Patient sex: M
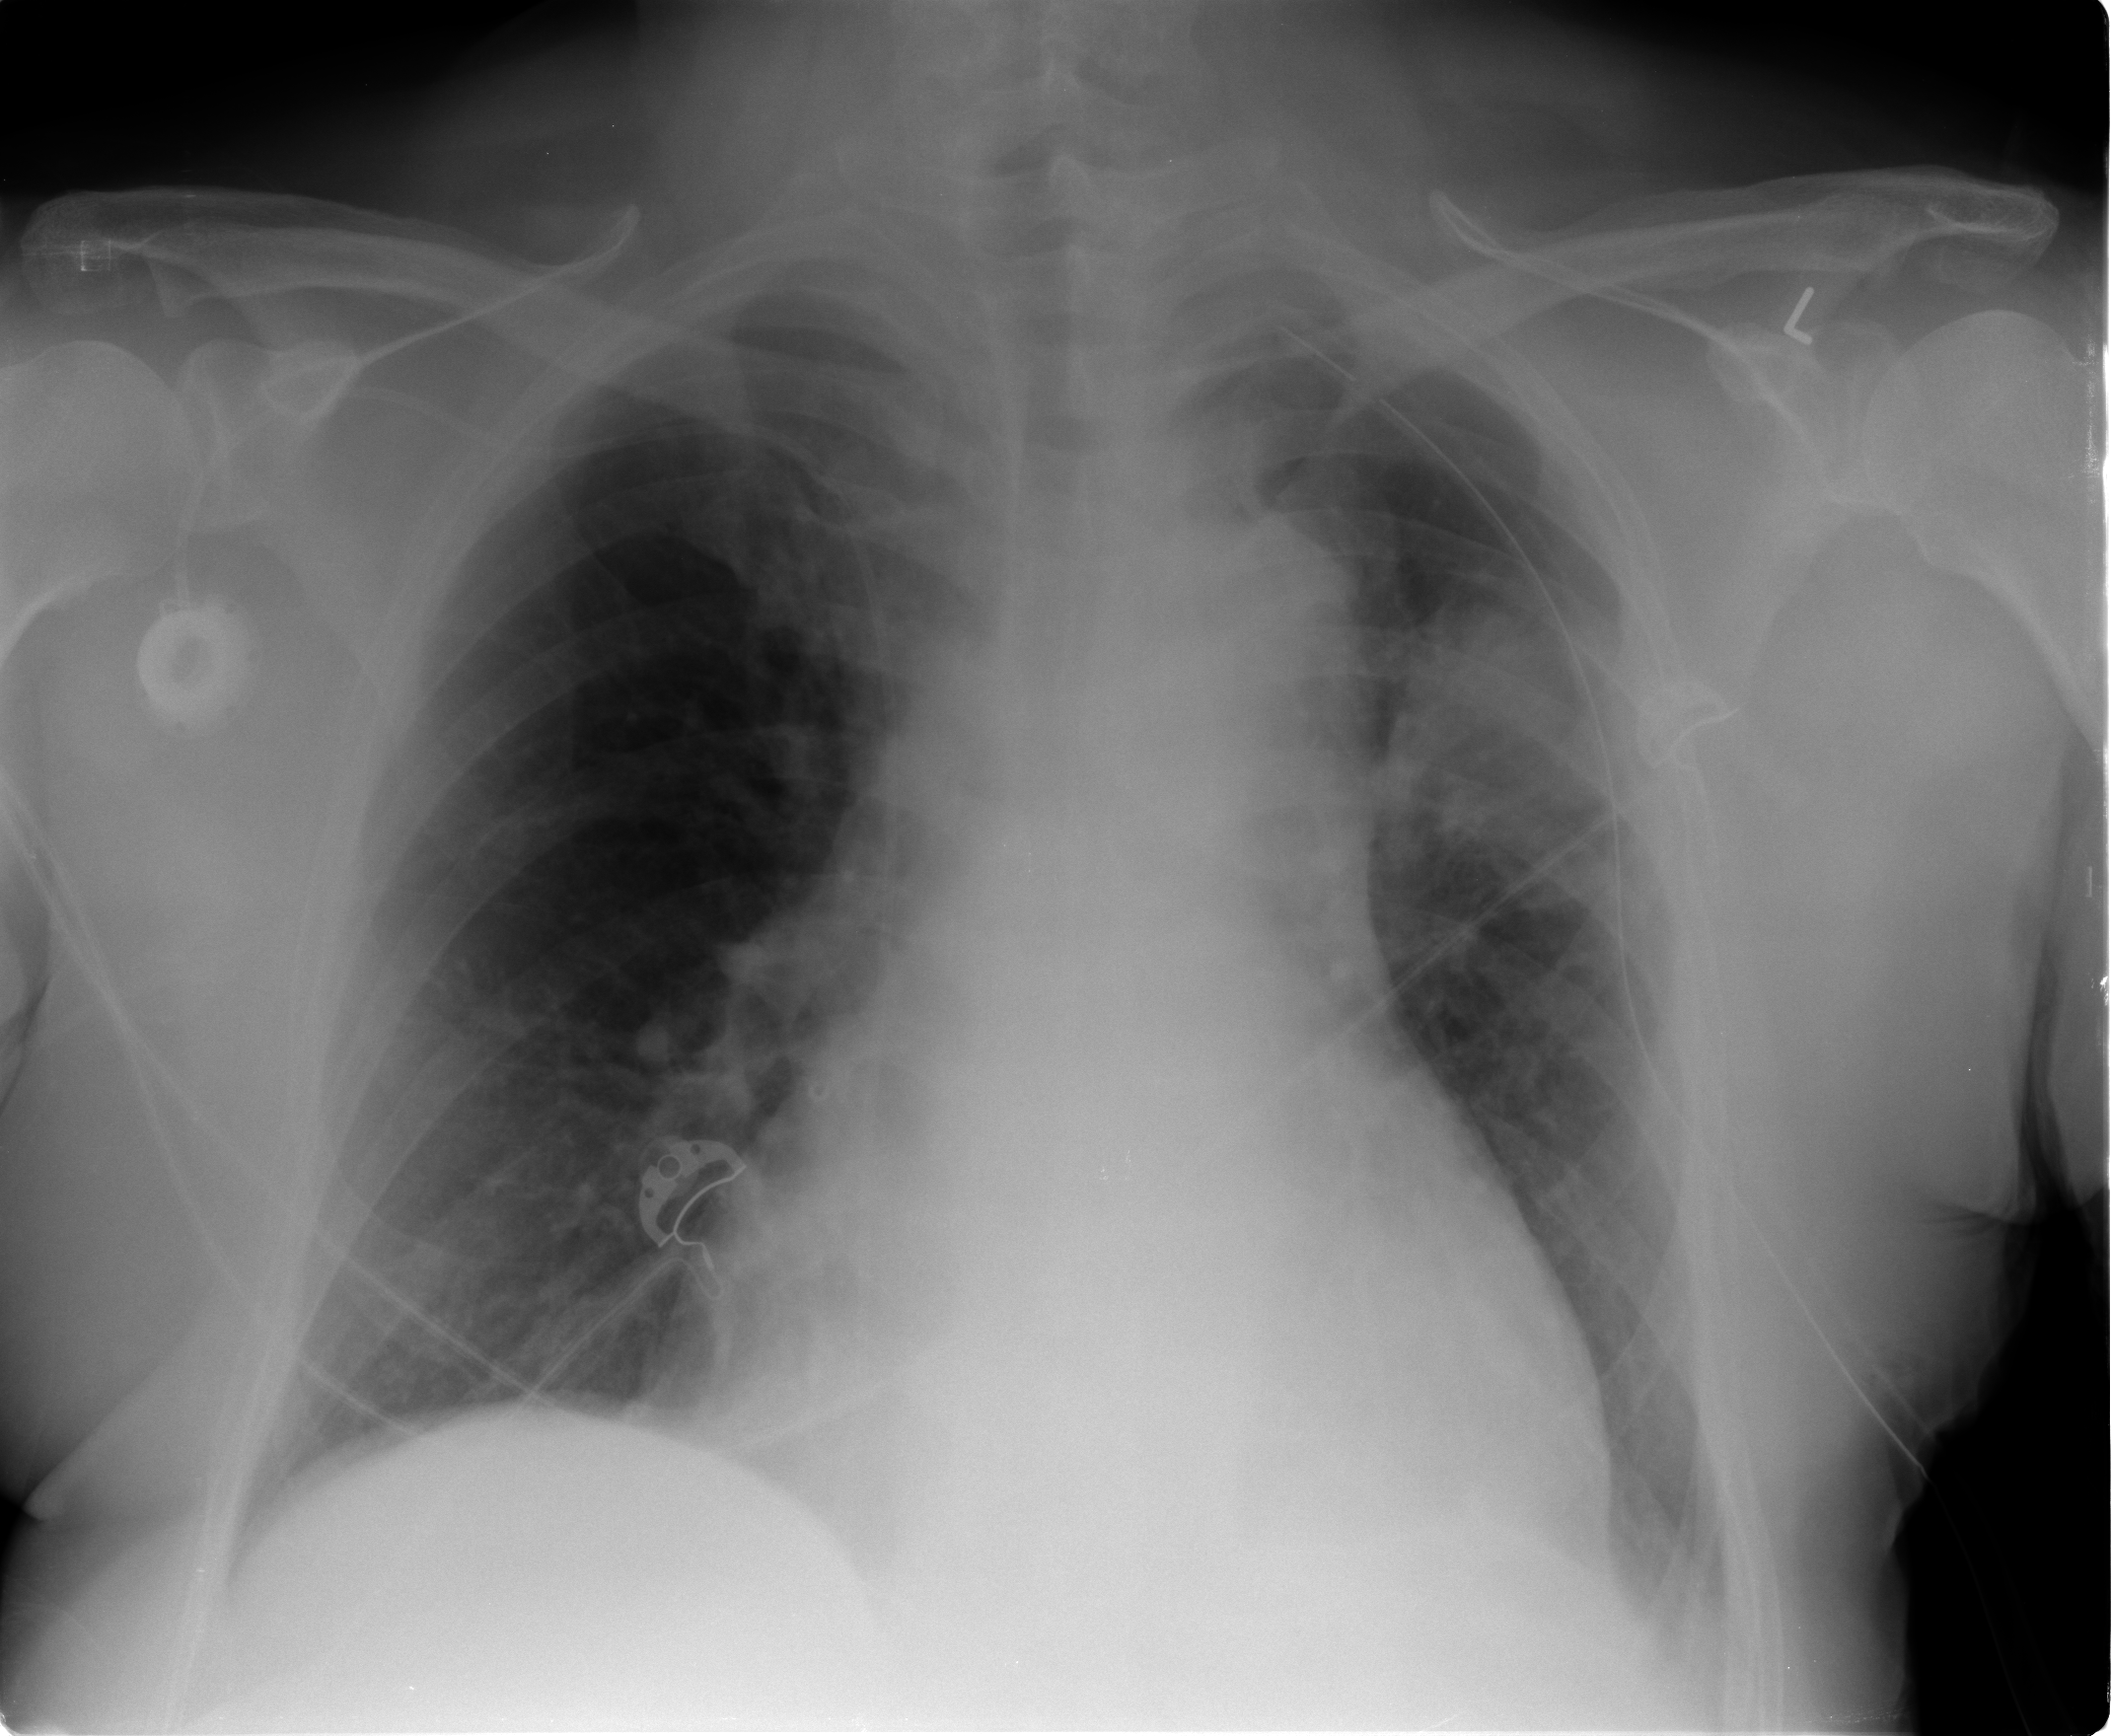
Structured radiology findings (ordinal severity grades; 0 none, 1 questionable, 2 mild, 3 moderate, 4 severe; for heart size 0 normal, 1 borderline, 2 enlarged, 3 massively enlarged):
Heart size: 2
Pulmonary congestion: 2
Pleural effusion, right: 0
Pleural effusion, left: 2
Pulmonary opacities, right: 0
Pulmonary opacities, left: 0
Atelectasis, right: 0
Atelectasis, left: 2